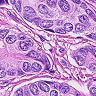
Metastatic tissue present: yes